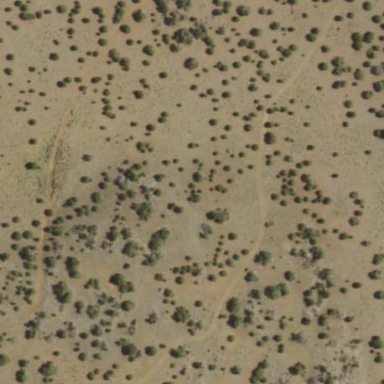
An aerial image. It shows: Area covered in scrub vegetation.